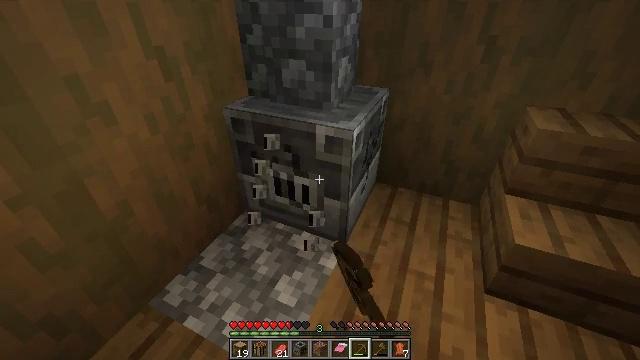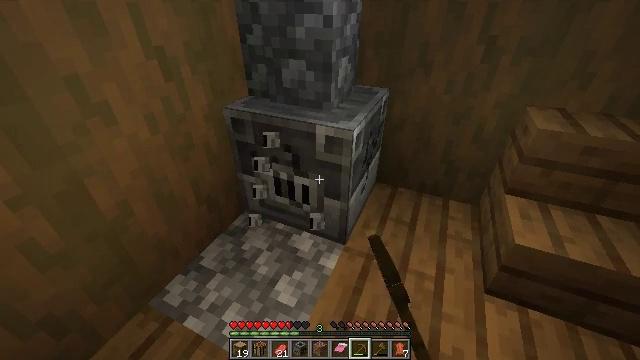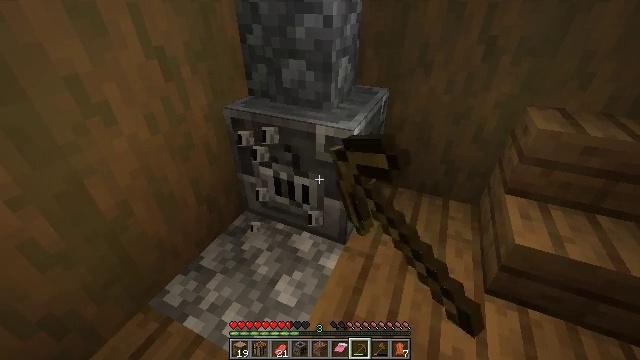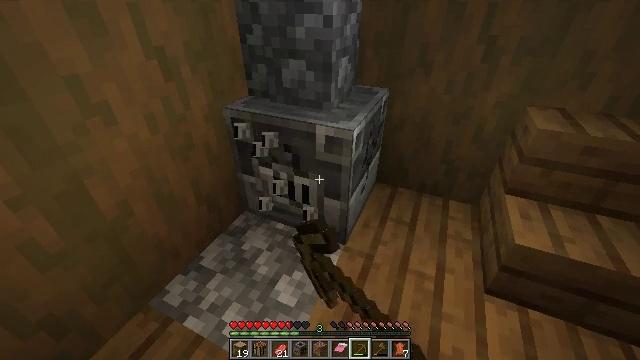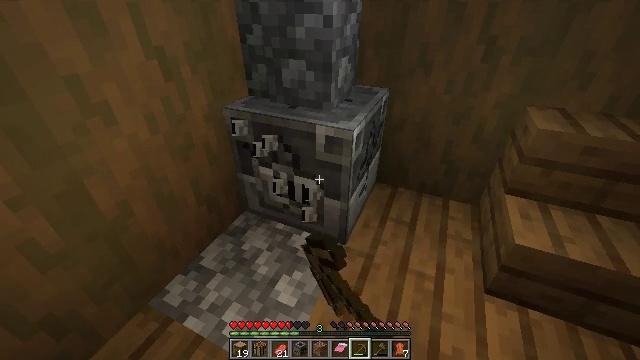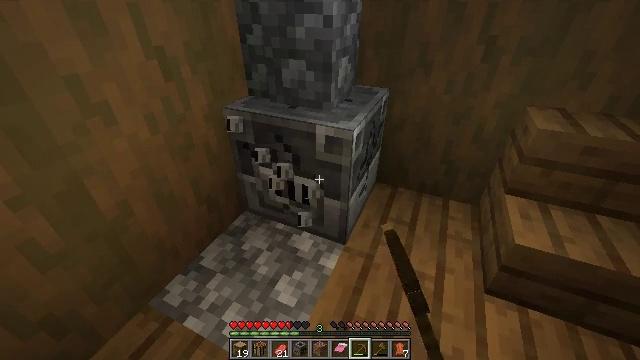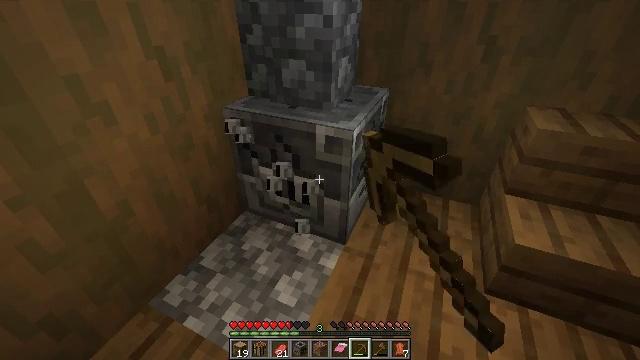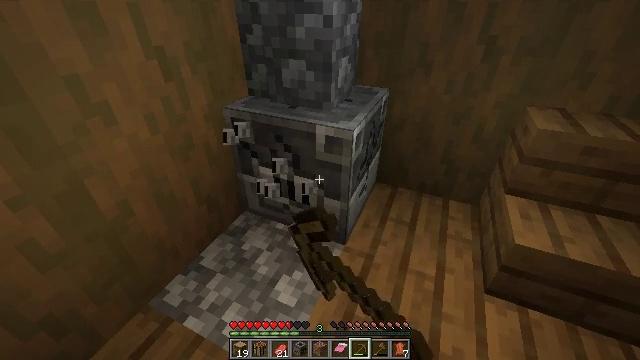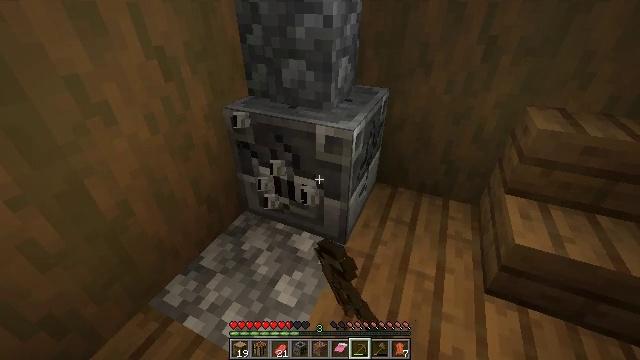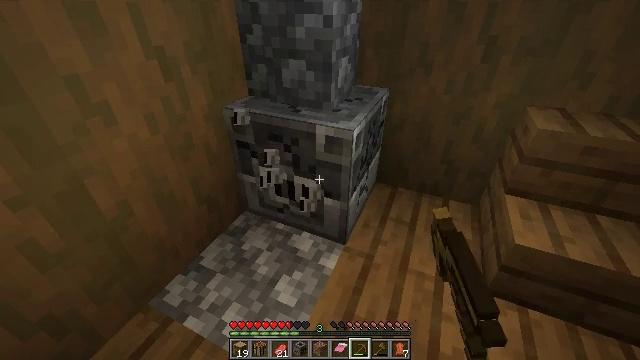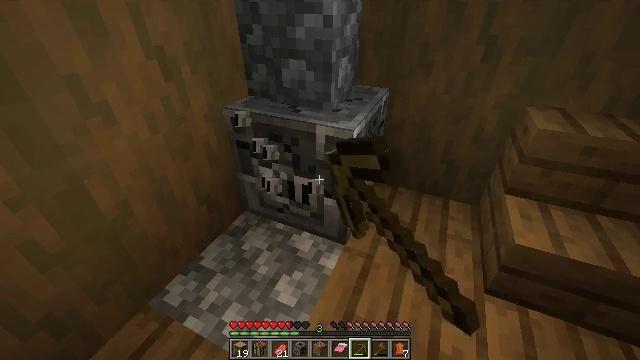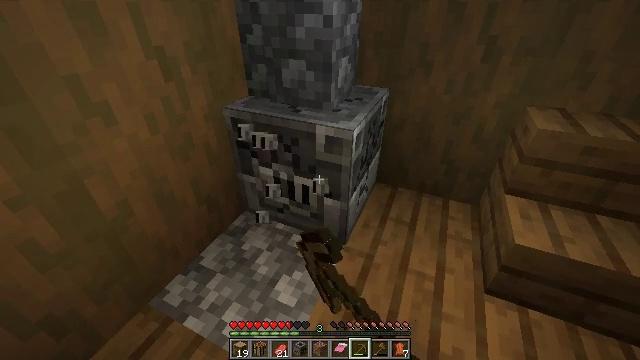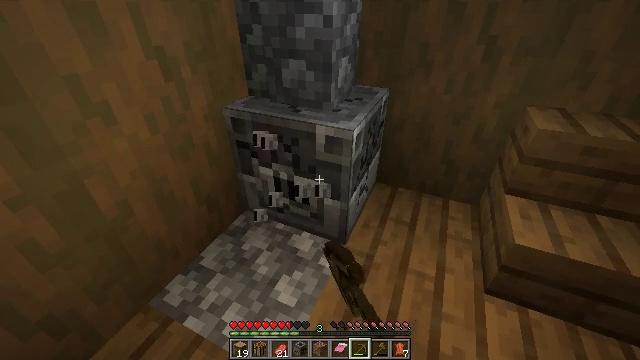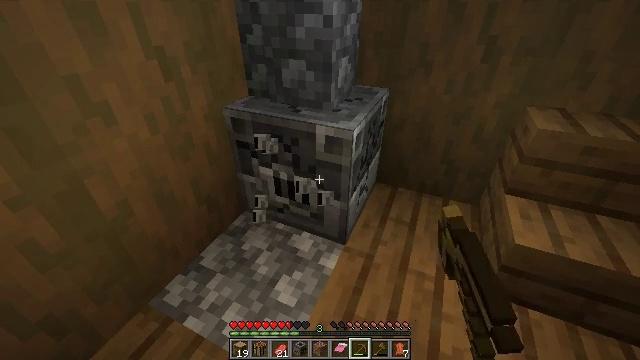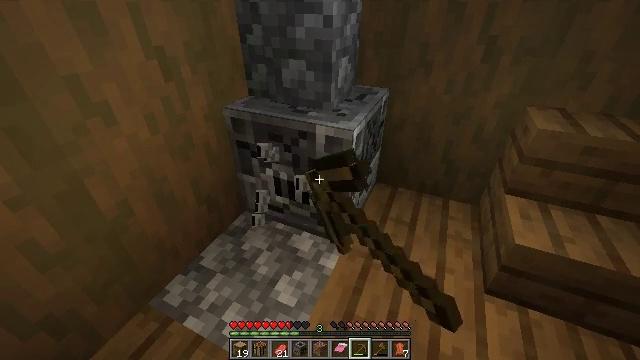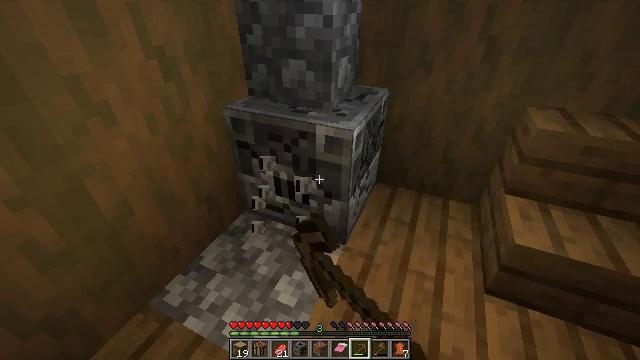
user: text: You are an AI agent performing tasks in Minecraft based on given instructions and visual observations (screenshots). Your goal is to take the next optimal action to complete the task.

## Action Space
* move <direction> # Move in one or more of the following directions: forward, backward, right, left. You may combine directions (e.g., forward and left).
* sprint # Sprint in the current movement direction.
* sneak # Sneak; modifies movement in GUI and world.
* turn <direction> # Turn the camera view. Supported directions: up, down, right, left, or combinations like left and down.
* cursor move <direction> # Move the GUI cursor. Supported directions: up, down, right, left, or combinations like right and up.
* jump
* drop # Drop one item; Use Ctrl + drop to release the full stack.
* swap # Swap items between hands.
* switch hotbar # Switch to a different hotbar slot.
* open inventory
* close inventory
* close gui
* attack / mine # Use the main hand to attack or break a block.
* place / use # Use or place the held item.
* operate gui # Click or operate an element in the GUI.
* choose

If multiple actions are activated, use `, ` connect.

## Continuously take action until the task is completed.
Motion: motion action
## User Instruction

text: Recycle the blast furnace by breaking it.
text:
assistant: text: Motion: attack / mine
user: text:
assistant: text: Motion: attack / mine
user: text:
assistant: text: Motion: attack / mine
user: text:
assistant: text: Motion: attack / mine
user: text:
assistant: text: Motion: attack / mine
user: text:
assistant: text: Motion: attack / mine
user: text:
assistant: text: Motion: attack / mine
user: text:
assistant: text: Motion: attack / mine
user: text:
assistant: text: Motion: attack / mine
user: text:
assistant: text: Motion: attack / mine
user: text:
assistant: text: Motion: attack / mine
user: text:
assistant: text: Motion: attack / mine
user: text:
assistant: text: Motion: attack / mine
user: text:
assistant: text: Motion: attack / mine
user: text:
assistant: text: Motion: attack / mine
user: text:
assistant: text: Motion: attack / mine
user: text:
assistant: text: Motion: attack / mine
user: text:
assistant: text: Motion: attack / mine
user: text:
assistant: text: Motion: turn up, attack / mine
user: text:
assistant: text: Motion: turn up, attack / mine
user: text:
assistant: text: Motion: attack / mine
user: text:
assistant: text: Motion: attack / mine
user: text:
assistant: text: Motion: attack / mine
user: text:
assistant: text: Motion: attack / mine
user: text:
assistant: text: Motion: attack / mine
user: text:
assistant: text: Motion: attack / mine
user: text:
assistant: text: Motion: attack / mine
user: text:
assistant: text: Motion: turn down, attack / mine
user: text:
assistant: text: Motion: turn down, attack / mine
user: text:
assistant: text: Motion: attack / mine